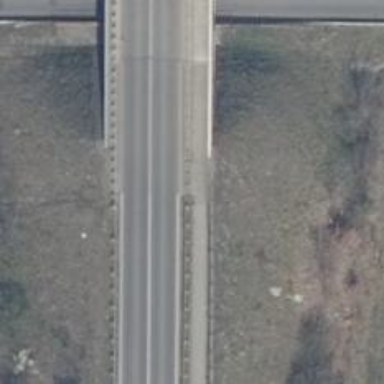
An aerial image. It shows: Asphalt road on secondary bridge.